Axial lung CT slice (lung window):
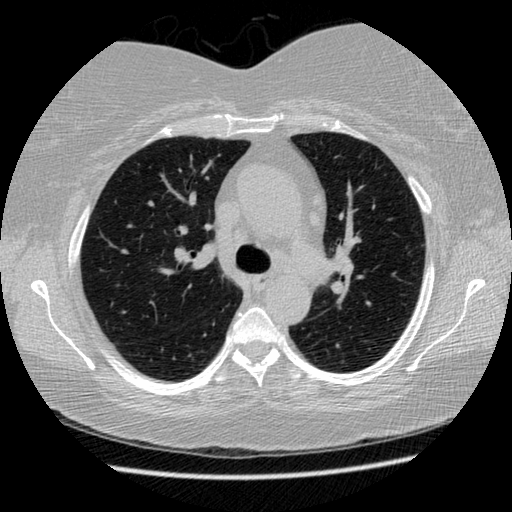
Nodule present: no